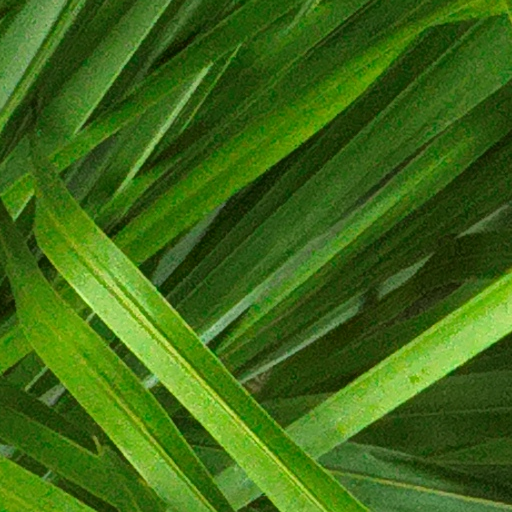
Species: Attalea butyracea
GBIF accepted scientific name: Attalea butyracea
Crown area (m\u00b2): 82.693